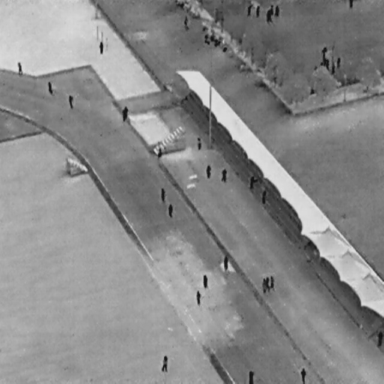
There are 32 objects shown in the infrared image, including 31 People, and a DontCare.